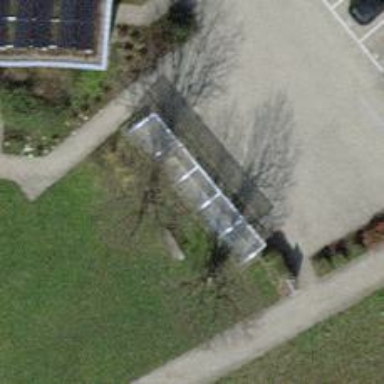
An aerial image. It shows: Bicycle parking area.